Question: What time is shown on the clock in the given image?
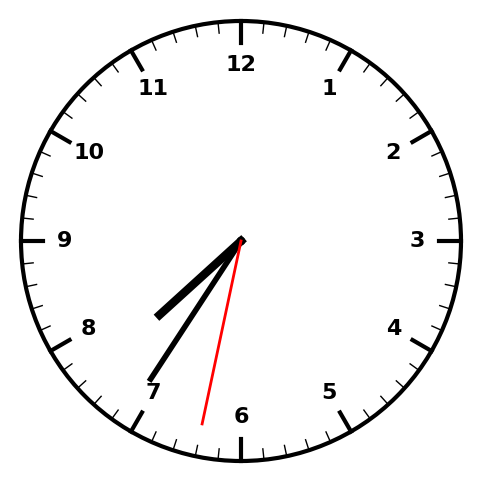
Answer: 07:35:32